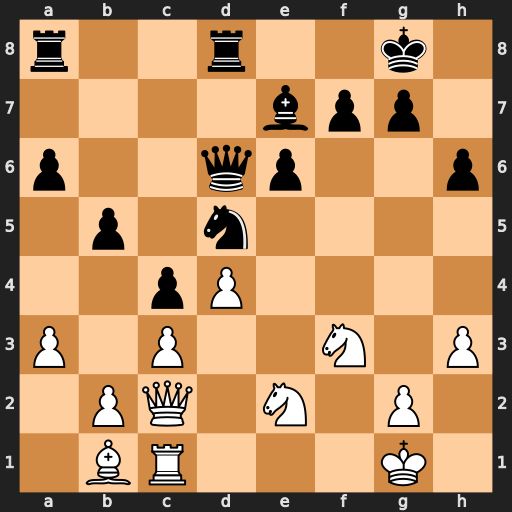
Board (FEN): r2r2k1/4bpp1/p2qp2p/1p1n4/2pP4/P1P2N1P/1PQ1N1P1/1BR3K1
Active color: w
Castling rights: -
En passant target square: -
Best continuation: Qh7+ Kf8 Qh8#